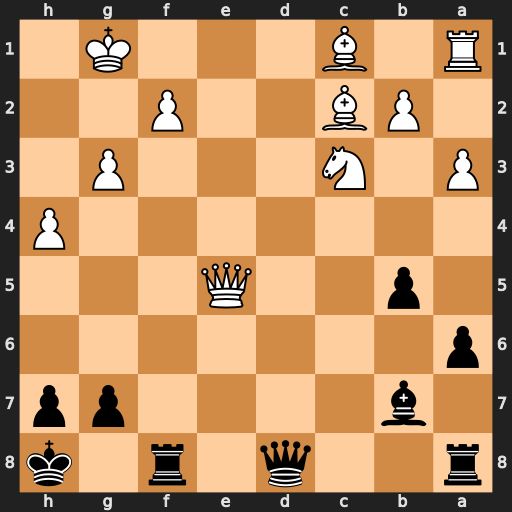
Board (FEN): r2q1r1k/1b4pp/p7/1p2Q3/7P/P1N3P1/1PB2P2/R1B3K1
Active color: b
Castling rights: -
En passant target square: -
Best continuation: Re8 Bg5 Rxe5 Bxd8 Rxd8